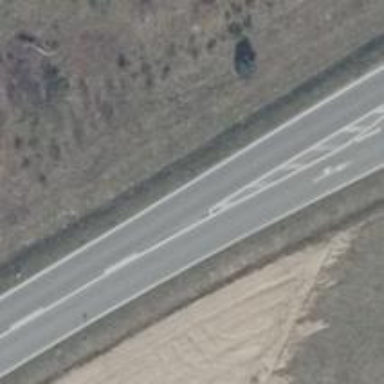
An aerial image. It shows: Primary road with asphalt surface.